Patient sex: F
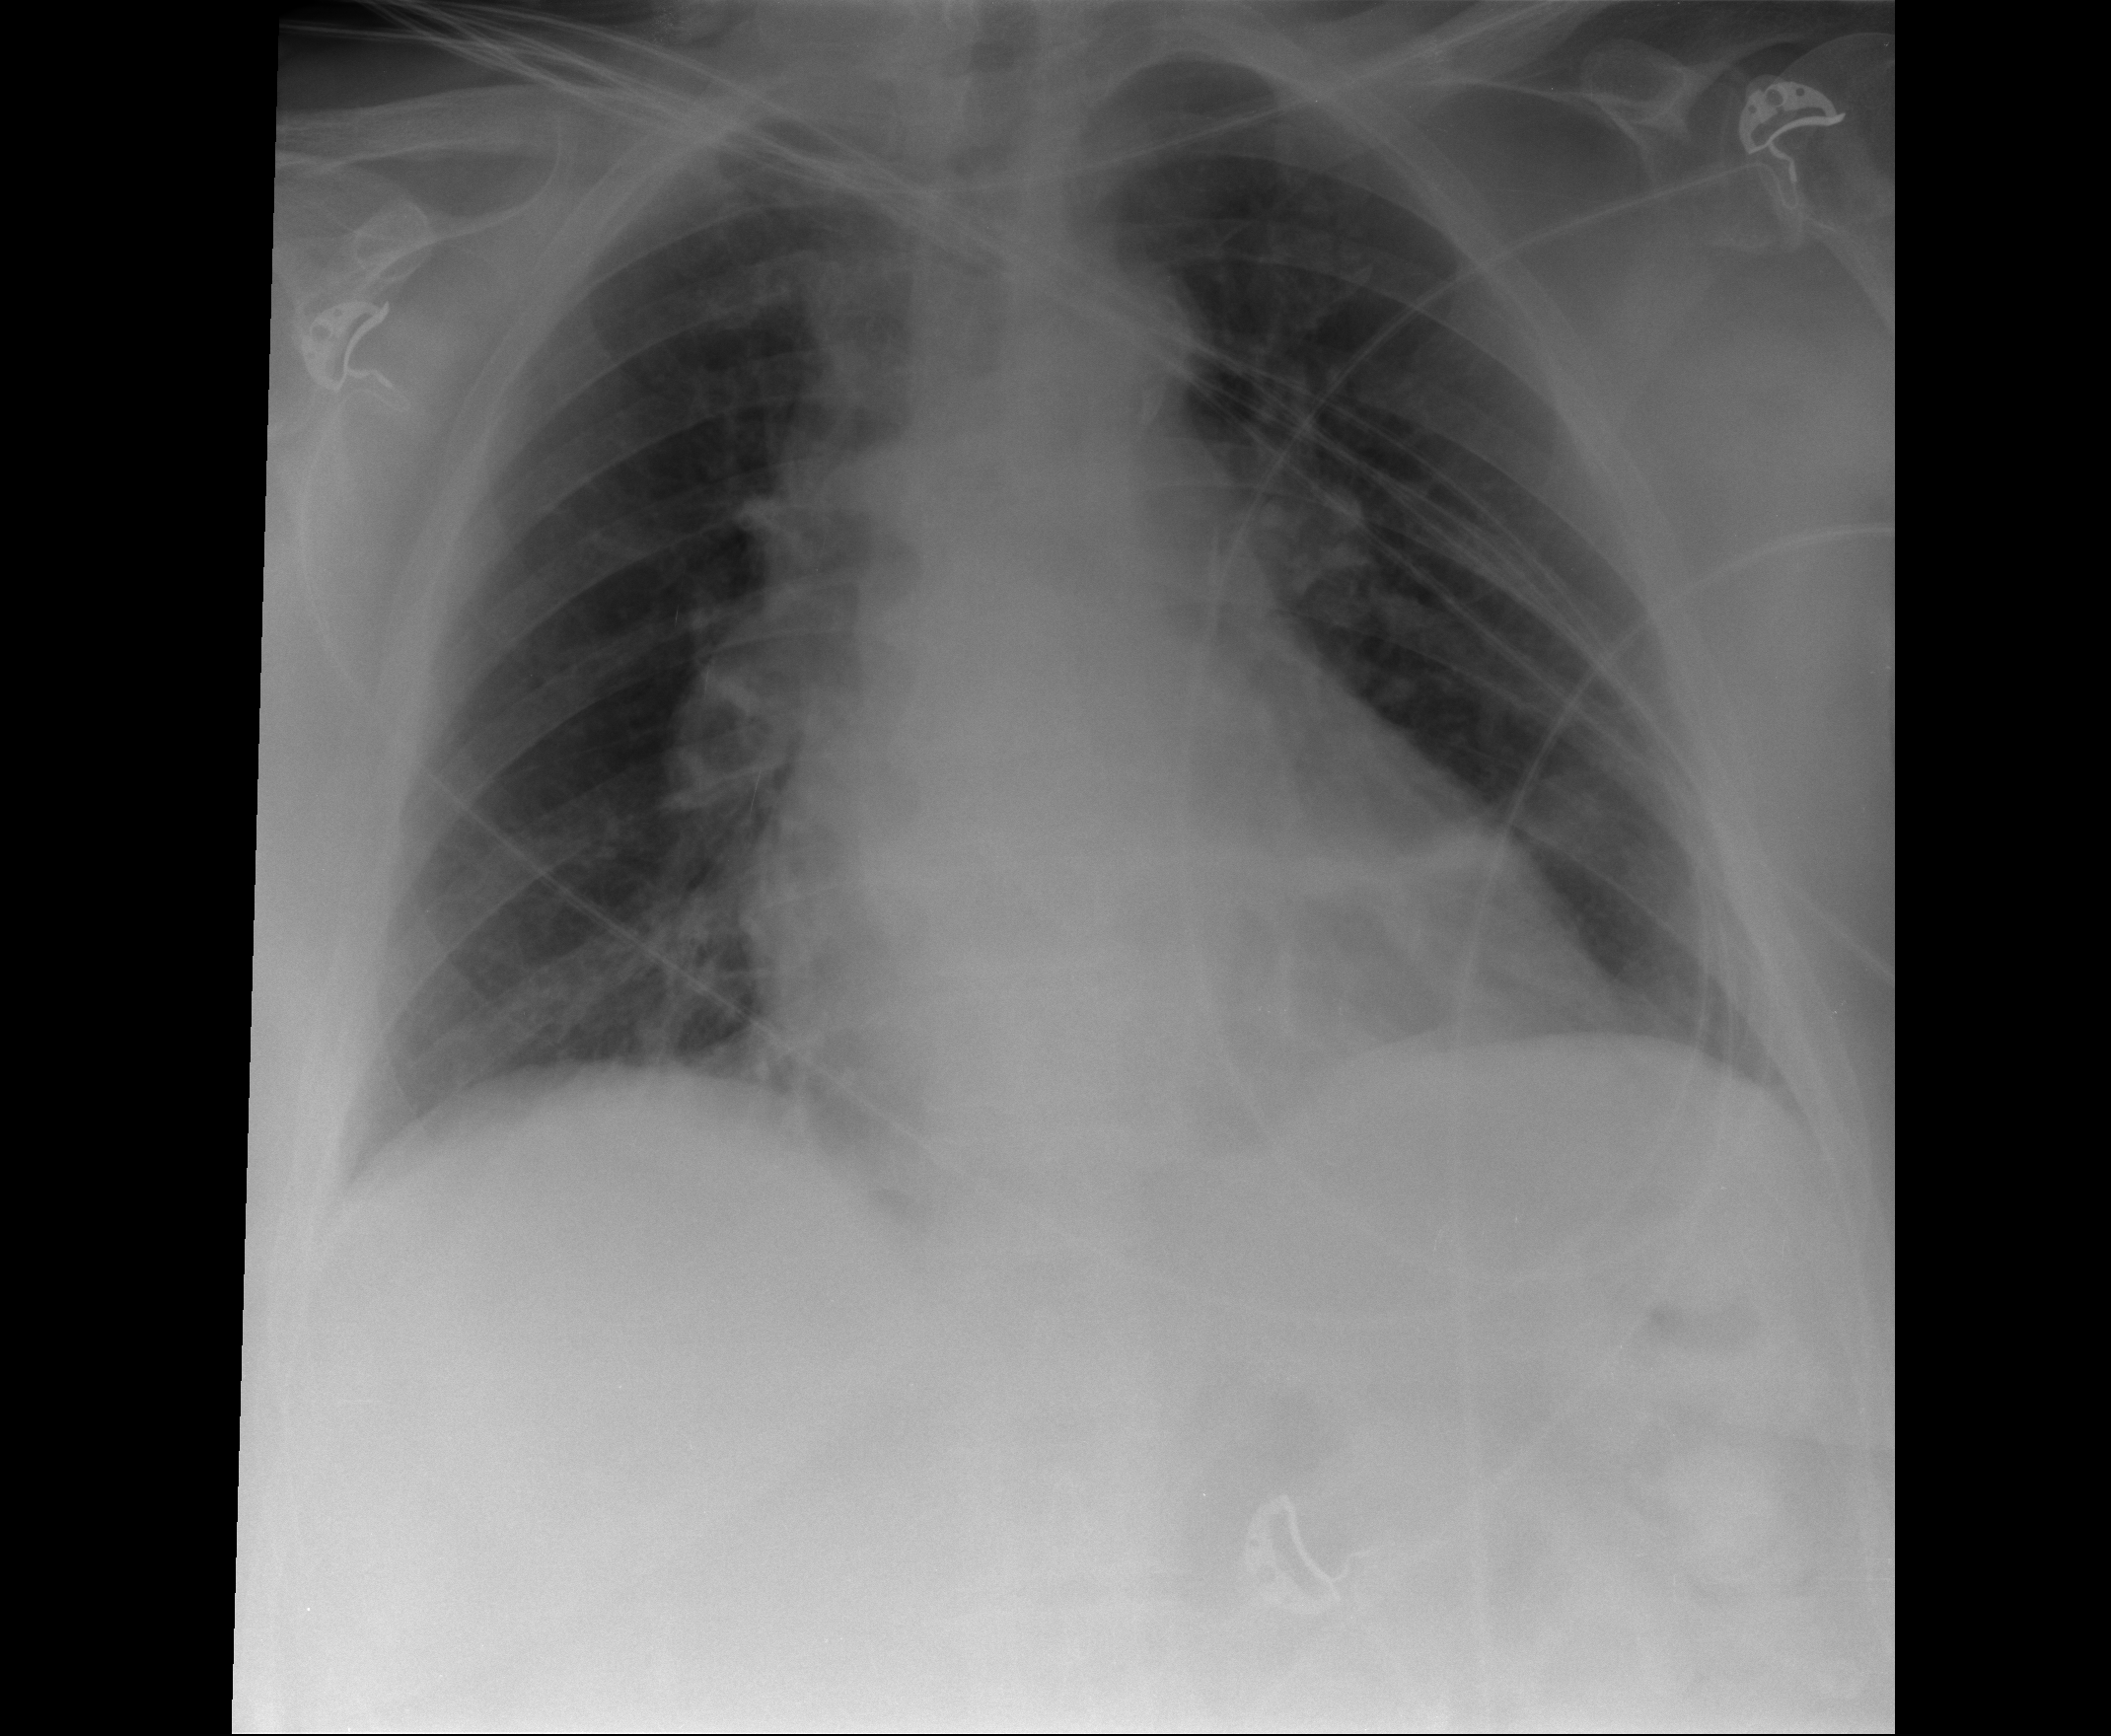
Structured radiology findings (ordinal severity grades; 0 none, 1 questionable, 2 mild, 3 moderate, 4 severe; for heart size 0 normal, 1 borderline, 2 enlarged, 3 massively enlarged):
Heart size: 2
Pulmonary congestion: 1
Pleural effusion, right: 0
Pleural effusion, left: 0
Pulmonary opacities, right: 0
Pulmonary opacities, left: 0
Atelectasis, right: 0
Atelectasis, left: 1